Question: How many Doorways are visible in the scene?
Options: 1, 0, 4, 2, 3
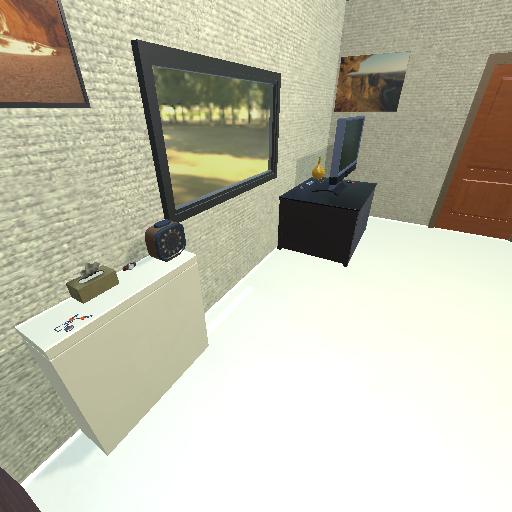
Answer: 1